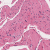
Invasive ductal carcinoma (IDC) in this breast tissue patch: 0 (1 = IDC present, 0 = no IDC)